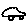
Label: car